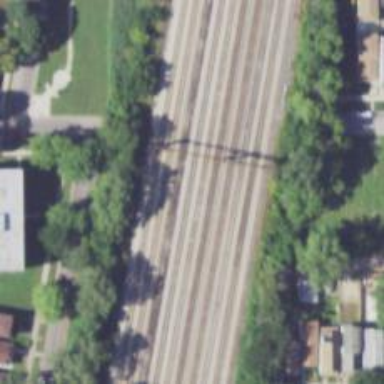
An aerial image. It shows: Railway tracks on embankment.